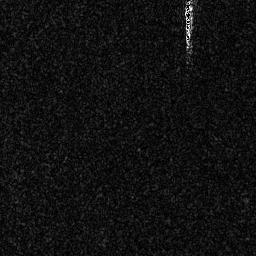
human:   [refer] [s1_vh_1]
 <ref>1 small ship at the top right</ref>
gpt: <box>[[71, 0, 75, 17, 0]]</box>